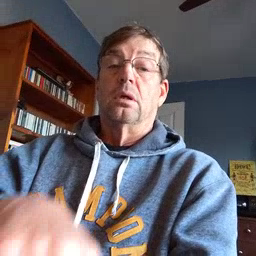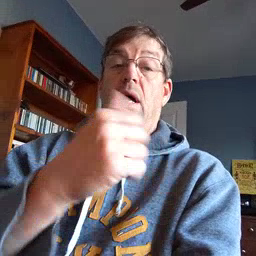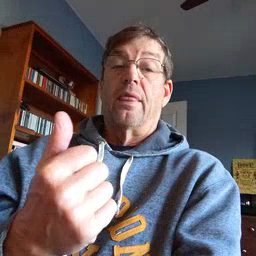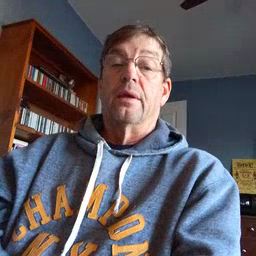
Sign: another